Question: I have a core data model that looks like this.

Inside a tableview I load up all my appointments. On a 'UILabel' inside my 'custom cell' I set the appointments location name as follows.
'''
NSString *info = appointment.location.label_vrij;
'''
At first everything works Oke, but when I load more appointments into my 'database'.
All the info strings goes 'NULL'. After some debugging I noticed that also 'appointment.location' returns 'NULL'.
This is how my NSFetchRequest looks like
'''
RKManagedObjectStore *store = [[SanMaxDataModel sharedDataModel] objectStore];
NSManagedObjectContext *context = store.mainQueueManagedObjectContext;
NSFetchRequest *fetchRequest = [NSFetchRequest fetchRequestWithEntityName:@"Appointment"];
NSString *relationshipKeyPath = @"location"; // Set this to the name of the relationship on "A" that points to the "B" objects;
NSArray *keyPaths = [NSArray arrayWithObject:relationshipKeyPath];
[fetchRequest setRelationshipKeyPathsForPrefetching:keyPaths];
NSSortDescriptor *descriptor = [NSSortDescriptor sortDescriptorWithKey:@"dateStart" ascending:YES];
fetchRequest.sortDescriptors = @[descriptor];
NSPredicate *predicate = [NSPredicate predicateWithFormat:
@"tijd_dag = %@",strDate];
[fetchRequest setPredicate:predicate];
NSArray *matches = [context executeFetchRequest:fetchRequest error:nil];
appointments = [matches mutableCopy];
'''
So I think my relationship is just messed up ?
I'm using Restkit for mapping my appointments into my core database. From the comments below I decided to turn off the option flag off the location attribute inside the Appointment entity. Because an appointment should always have a location.
Now when I load up the first day. Everything works oke. But when i try to load up the next day , I get the error: 'The operation couldn\U2019t be completed. (Cocoa error 1570.)' Now when I take a look at the detailed Error
'''
DetailedError: {
NSLocalizedDescription = "The operation couldn\U2019t be completed. (Cocoa error 1570.)";
NSValidationErrorKey = location;
NSValidationErrorObject = "<Appointment: 0x864e2f0> (entity: Appointment; id: 0x9272c70 <x-coredata://9692683D-3077-4362-9253-652AC5B36444/Appointment/p9> ; data: {\n autouur = 1;\n breekuur = 0;\n data1 = \"\";\n data2 = \"\";\n data3 = \"\";\n data4 = \"\";\n data5 = \"\";\n data6 = \"\";\n data7 = \"\";\n data8 = \"\";\n data9 = \"\";\n dateStart = \"2013-10-23 09:00:00 +0000\";\n dateStop = \"2013-10-23 09:30:00 +0000\";\n duration = 30;\n email = \"\";\n entryID = 774294984959;\n info = \"\";\n \"is_blocked\" = 0;\n \"is_except\" = 0;\n \"is_free\" = 1;\n \"is_moved\" = 0;\n \"is_vert\" = 0;\n locatieID = 773150;\n location = nil;\n multiID = nil;\n serverEntryID = 774294984959;\n serverLocatieID = 773150;\n sms = \"\";\n \"tijd_dag\" = 20131023;\n \"tijd_uur\" = 900;\n})";
}
'''
This is how I load up the JSON in core data
'''
-(void)getAppointmentsForDate:(NSString *)date forUserID:(NSString *)userID{
API *api = [API new];
RKManagedObjectStore *store = [[SanMaxDataModel sharedDataModel] objectStore];
NSLog(@"store is %@",store);
NSManagedObjectContext *context = store.mainQueueManagedObjectContext;
RKObjectManager *objectManager = [api mapAppointments];
NSString *urlString = [NSString stringWithFormat:@"/doctor/1.0/json/nl/appointments/get-by-date/apikey/%@?uid=%@&date=%@",APIKey,userID,date];
// NSString *urlString = [NSString stringWithFormat:@"/doctor/1.0/json/nl/appointments/get-by-date/apikey/%@?uid=77382&date=%@",APIKey,date];
NSURLRequest *request = [objectManager requestWithObject:nil method:RKRequestMethodGET path:urlString parameters:nil];
RKManagedObjectRequestOperation *operation = [objectManager managedObjectRequestOperationWithRequest:request managedObjectContext:context success:^(RKObjectRequestOperation *operation, RKMappingResult *mappingResult) {
NSLog(@"TILL HERE IN METHOD");
NSError *error = nil;
[[NSNotificationCenter defaultCenter] postNotificationName:@"appointmentsLoaded" object:self];
[[SanMaxDataModel sharedDataModel] saveToPersistentStoreAsync:&error];
} failure:^(RKObjectRequestOperation *operation, NSError *error) {
UIAlertView *alert = [[UIAlertView alloc] initWithTitle:@"Error"
message:[error localizedDescription]
delegate:nil
cancelButtonTitle:@"OK"
otherButtonTitles:nil];
[alert show];
NSLog(@"Hit error: %@", error);
}];
[objectManager enqueueObjectRequestOperation:operation];
}
'''
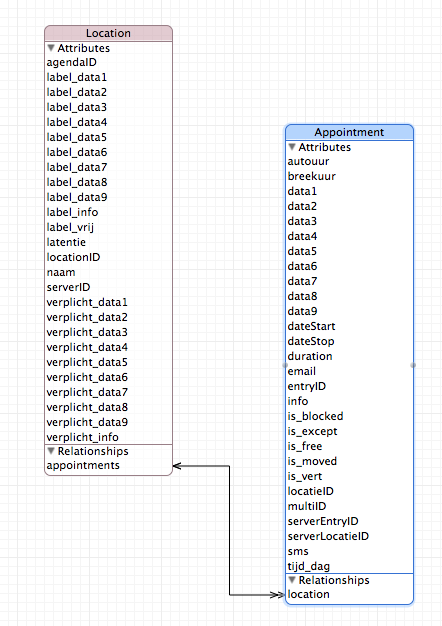
Answer: It looks like your problem is that by default RestKit replaces the contents of relationships when a new mapping is performed. You need to tell it that you want the new relationship data with the old. Do this by setting:
'''
relationshipMapping.assignmentPolicy = RKAssignmentPolicyUnion;
'''
If you're using an older version of RestKit you will need to use 'RKUnionAssignmentPolicy'.
Where 'relationshipMapping' is your 'RKRelationshipMapping' instance.